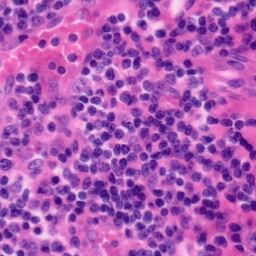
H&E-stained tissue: Tonsil